Interaction volume radius: 5 \u00c5
Interaction volume height: 10 \u00c5
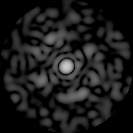
Disorder parameter: 0.8211